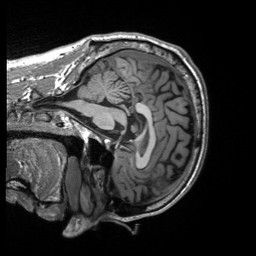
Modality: T1w
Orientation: sagittal
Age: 49
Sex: female
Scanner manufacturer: siemens
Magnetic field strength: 3 T
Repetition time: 2.53 s
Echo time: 0.00219 s